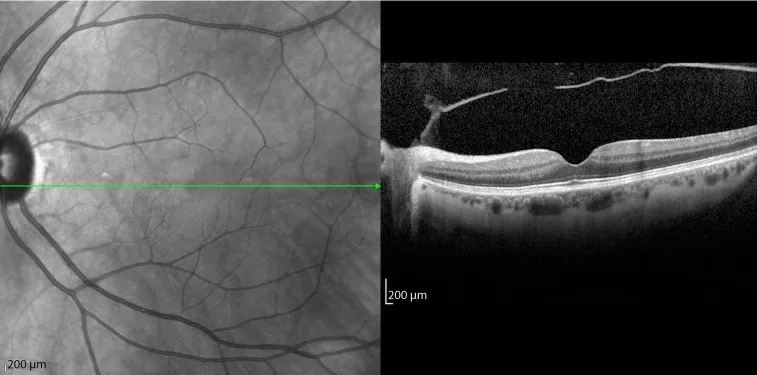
B; About 5 months postoperatively, OCT of the left eye shows VMT release and restoration of the ellipsoid zone.
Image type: ophthalmic_imaging (oct)